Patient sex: M
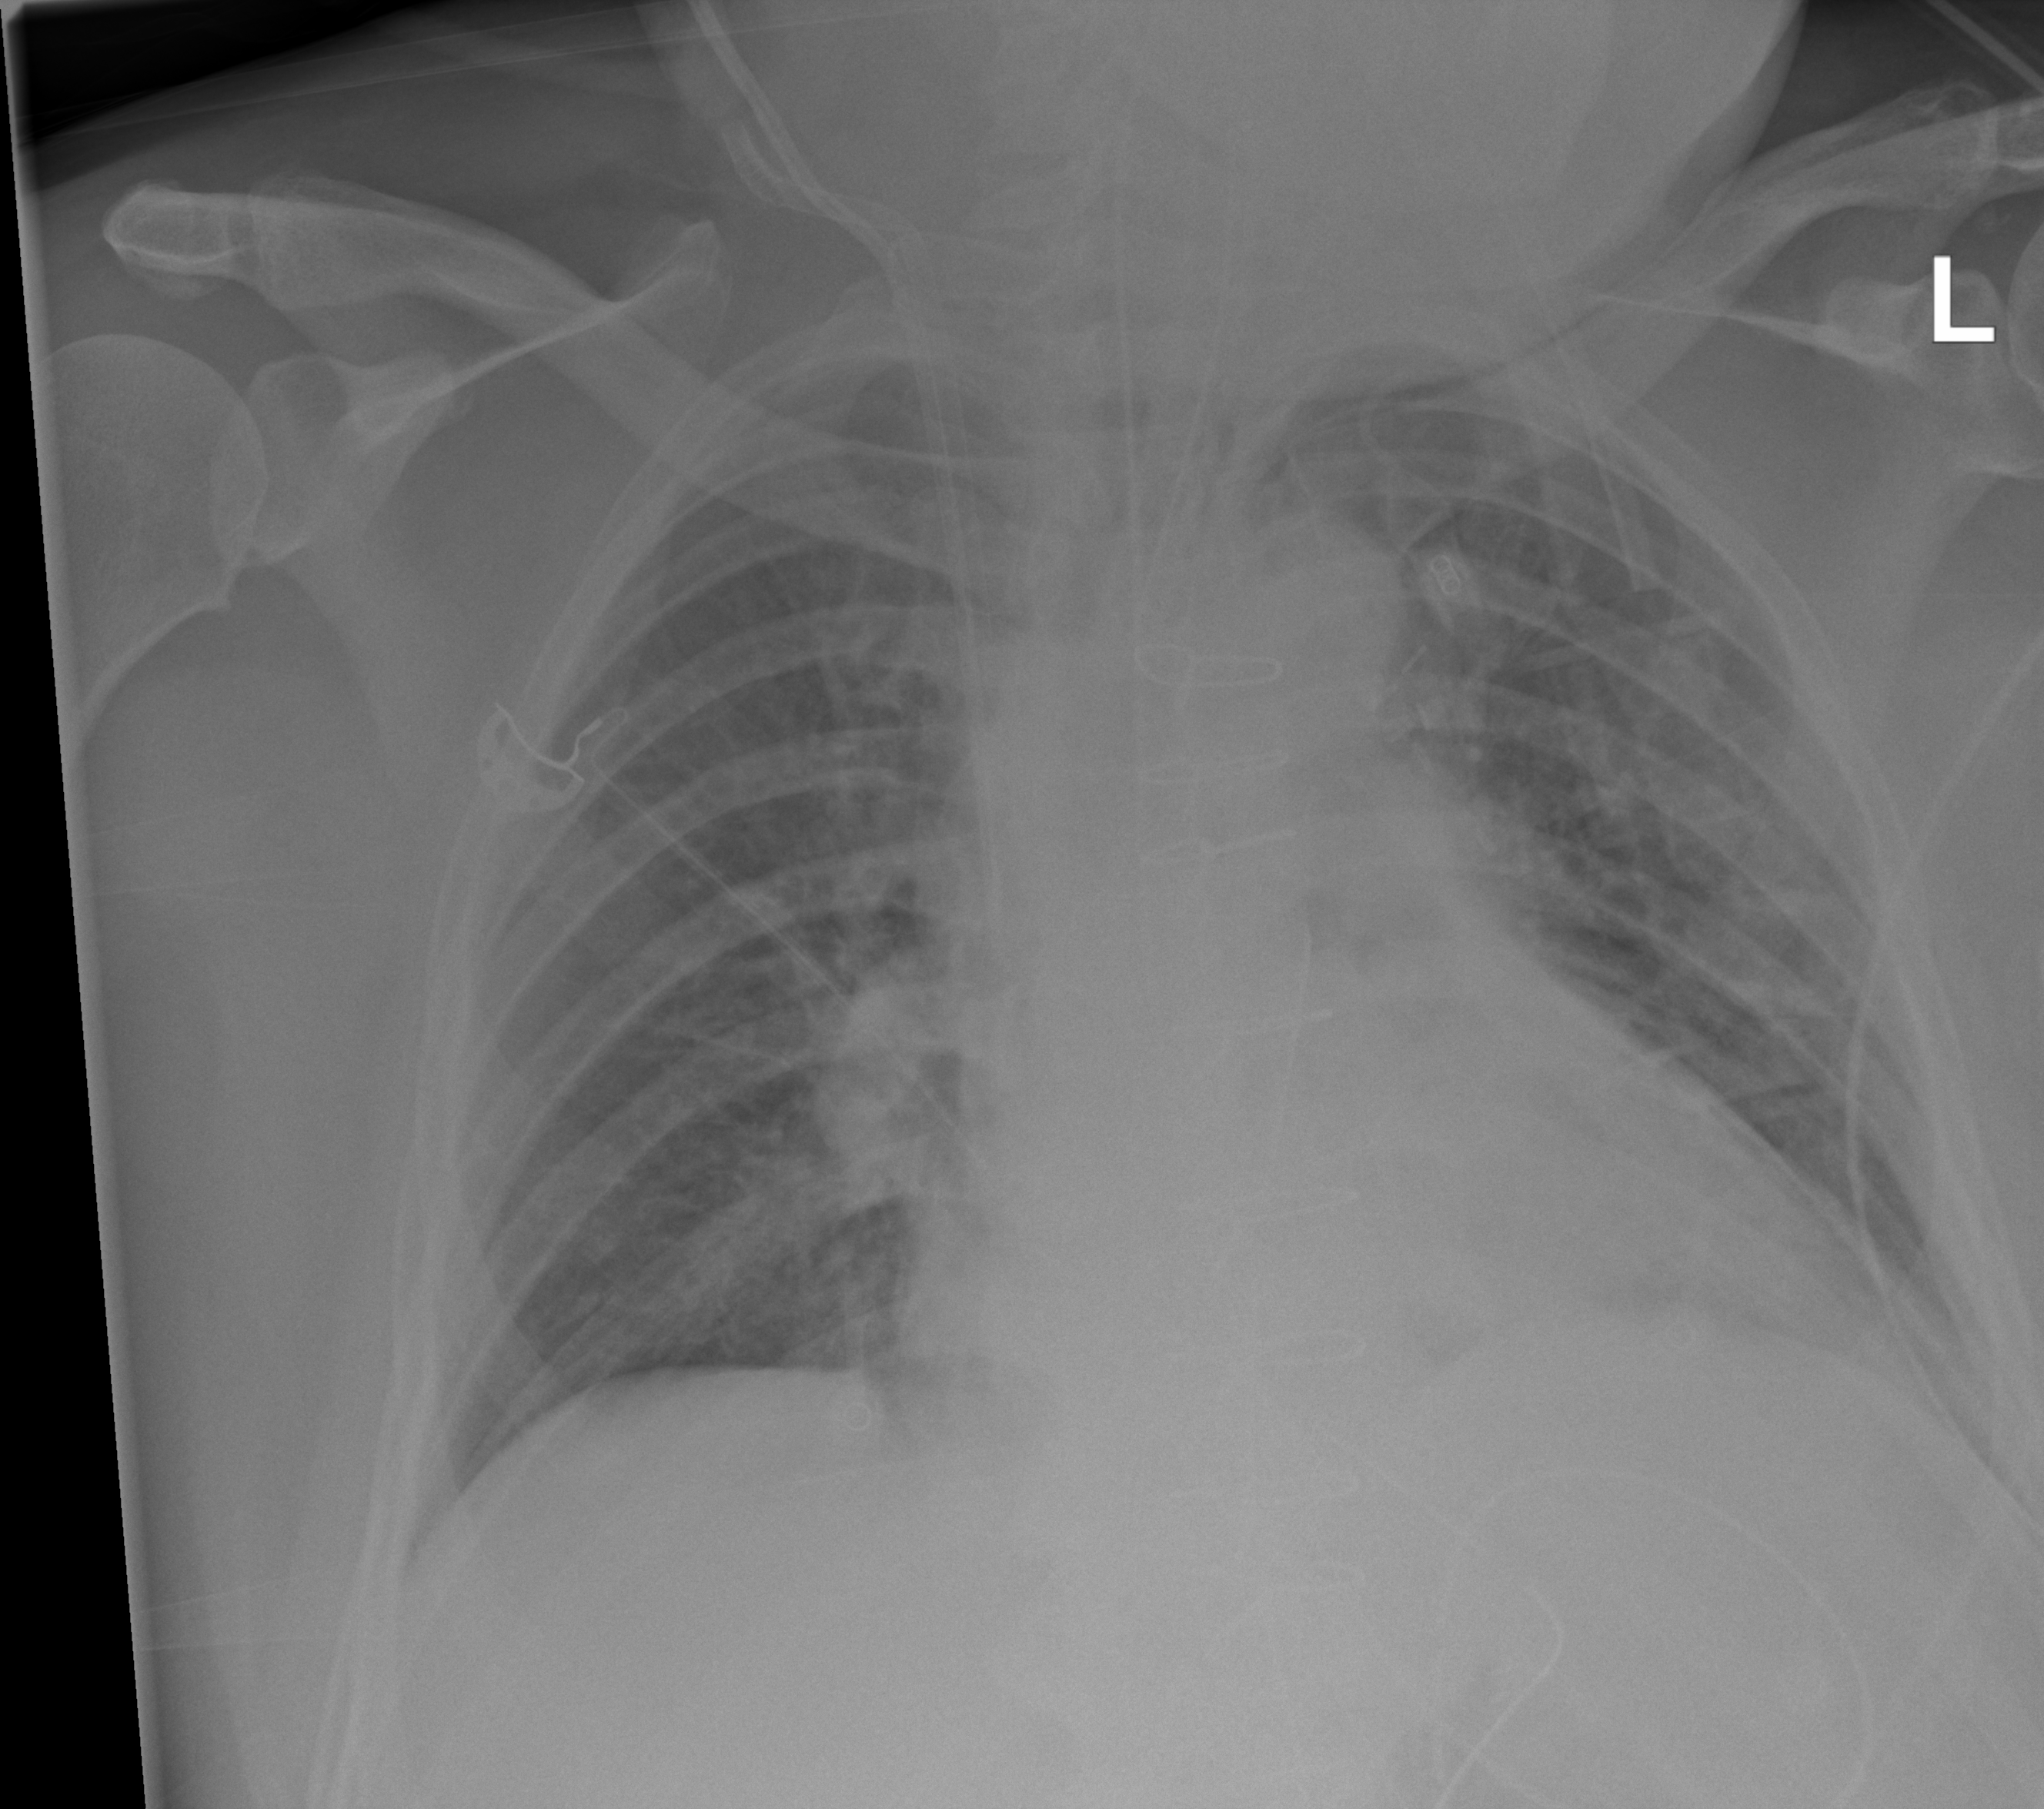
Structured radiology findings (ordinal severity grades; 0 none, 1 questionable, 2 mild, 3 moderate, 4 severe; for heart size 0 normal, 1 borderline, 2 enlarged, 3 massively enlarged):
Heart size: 2
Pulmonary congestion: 2
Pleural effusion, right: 0
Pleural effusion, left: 0
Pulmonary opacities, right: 0
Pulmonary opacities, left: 0
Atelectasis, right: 2
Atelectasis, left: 2